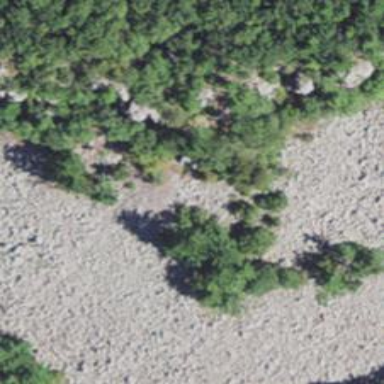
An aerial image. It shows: Climbing crag.